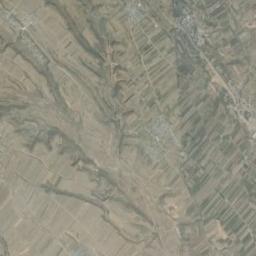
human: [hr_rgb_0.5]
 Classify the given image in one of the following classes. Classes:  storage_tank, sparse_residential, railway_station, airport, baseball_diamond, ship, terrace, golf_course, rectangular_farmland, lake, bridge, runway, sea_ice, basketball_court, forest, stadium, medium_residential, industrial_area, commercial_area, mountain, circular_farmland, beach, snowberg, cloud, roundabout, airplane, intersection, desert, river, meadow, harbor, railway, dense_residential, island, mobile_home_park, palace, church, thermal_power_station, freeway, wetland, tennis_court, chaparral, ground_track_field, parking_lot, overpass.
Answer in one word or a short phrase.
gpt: mountain